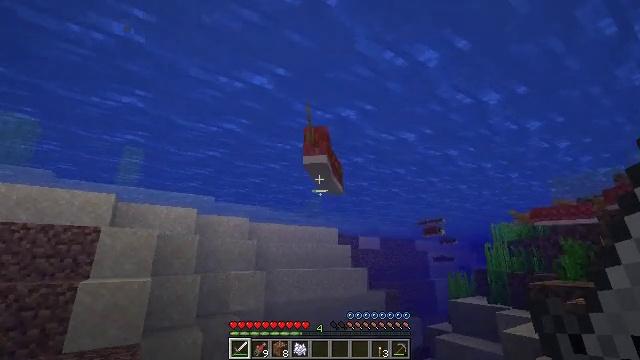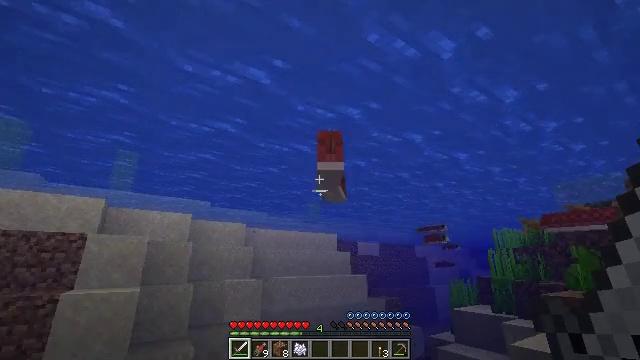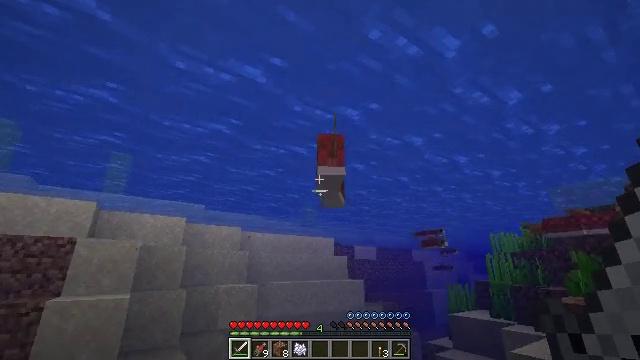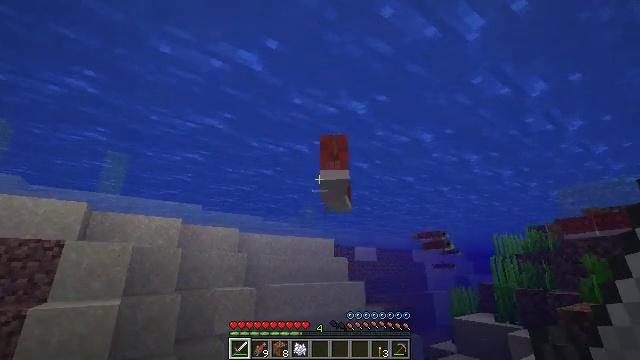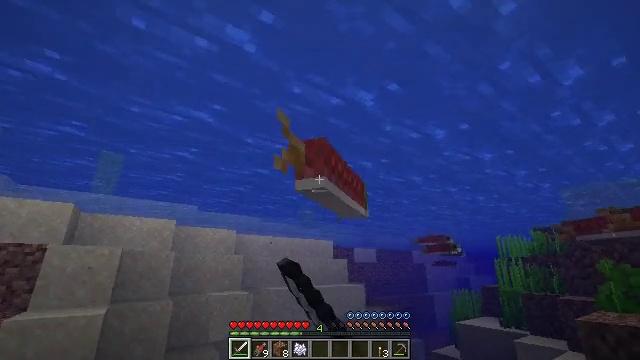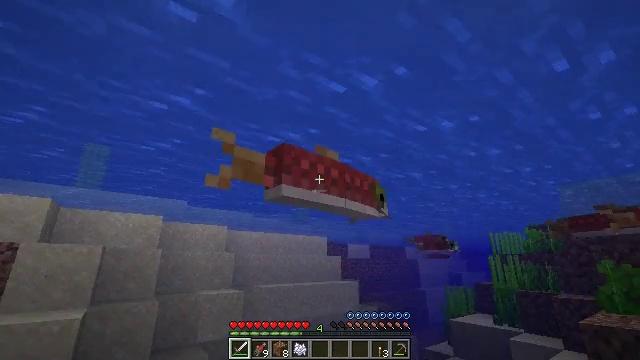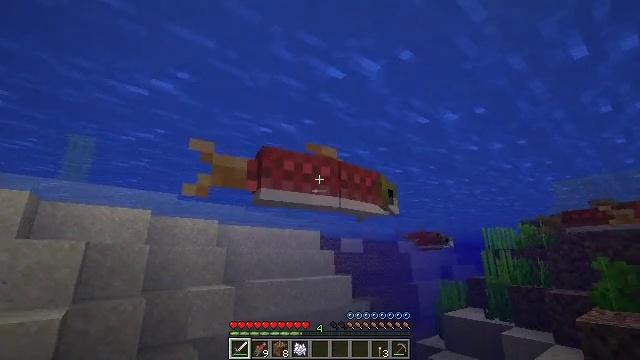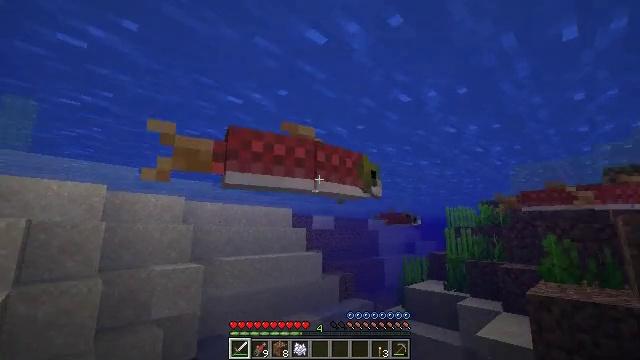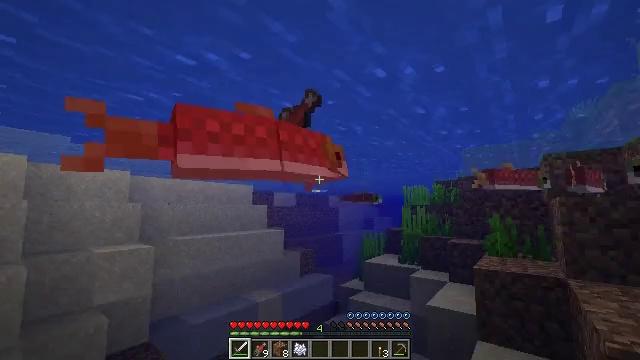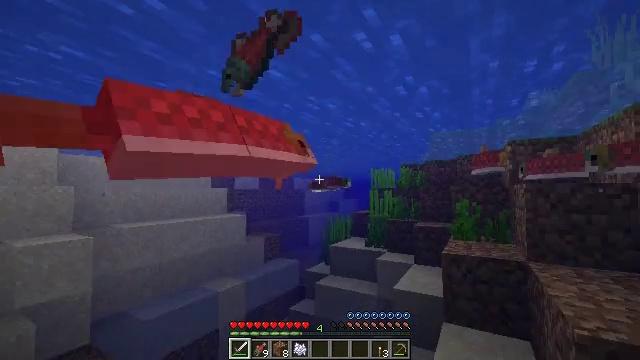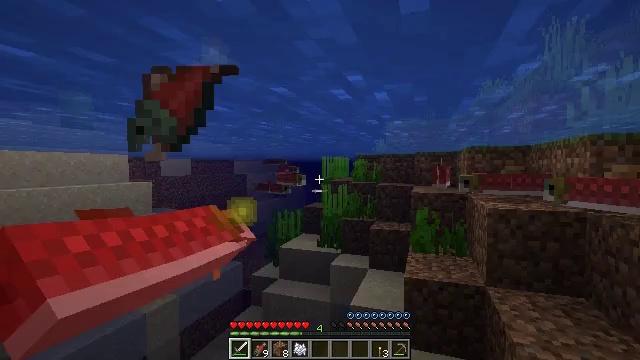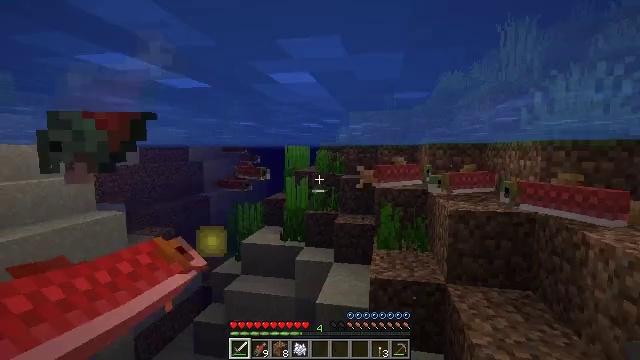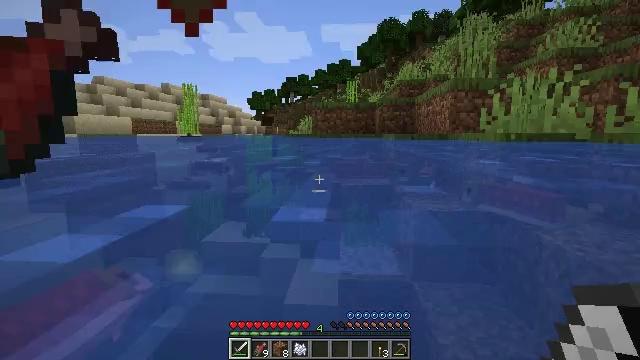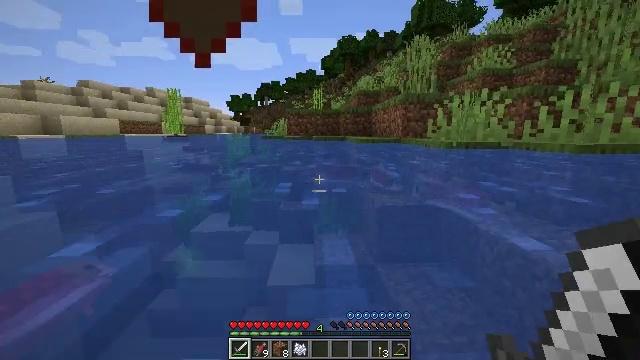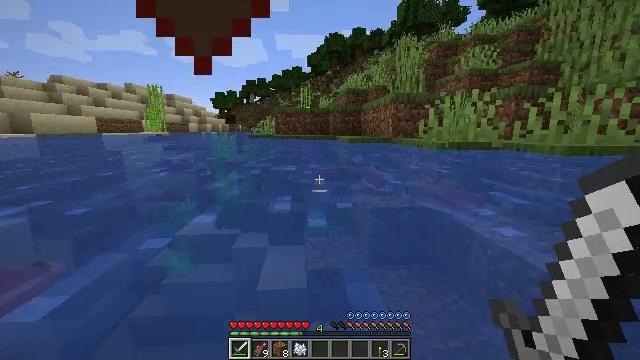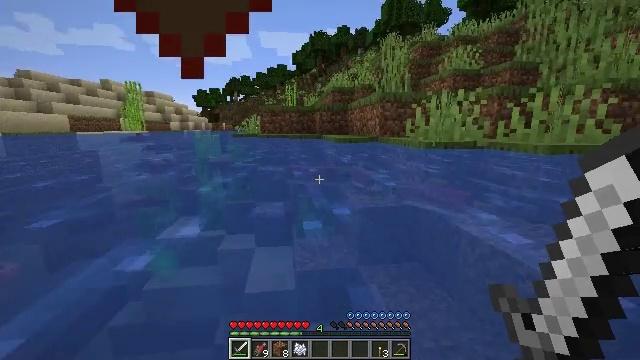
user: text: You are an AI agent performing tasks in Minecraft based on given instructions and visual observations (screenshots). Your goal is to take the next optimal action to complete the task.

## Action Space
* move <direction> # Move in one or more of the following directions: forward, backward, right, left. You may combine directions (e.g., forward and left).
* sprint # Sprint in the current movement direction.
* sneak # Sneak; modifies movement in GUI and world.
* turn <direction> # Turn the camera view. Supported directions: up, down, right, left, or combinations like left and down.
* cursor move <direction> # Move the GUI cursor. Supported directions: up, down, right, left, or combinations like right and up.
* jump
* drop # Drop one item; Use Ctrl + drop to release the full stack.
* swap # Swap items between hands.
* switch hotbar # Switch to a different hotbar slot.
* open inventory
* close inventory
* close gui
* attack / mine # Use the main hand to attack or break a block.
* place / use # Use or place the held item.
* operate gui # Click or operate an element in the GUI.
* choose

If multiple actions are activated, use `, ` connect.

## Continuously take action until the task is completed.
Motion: motion action
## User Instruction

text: Fish and kill the salmon.
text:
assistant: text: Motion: move forward, turn up
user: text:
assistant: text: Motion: move forward
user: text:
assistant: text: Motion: move forward, attack / mine
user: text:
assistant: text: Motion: move forward, attack / mine
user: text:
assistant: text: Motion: move forward, turn right and down, attack / mine
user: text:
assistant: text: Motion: move forward, turn right and down
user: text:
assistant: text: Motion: move forward, turn right and down
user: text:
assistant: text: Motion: move forward, turn right and down
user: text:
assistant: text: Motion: move forward, turn right and down
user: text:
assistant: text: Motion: move forward, turn right and down
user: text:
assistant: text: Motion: move forward, turn right and down
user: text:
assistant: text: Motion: move forward, turn right and down
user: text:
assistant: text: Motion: move forward, turn right and down
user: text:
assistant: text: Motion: move forward, turn right
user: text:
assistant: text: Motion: move forward, turn right
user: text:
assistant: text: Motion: move forward, turn right
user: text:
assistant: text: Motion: move forward, turn right
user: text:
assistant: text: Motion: move forward, turn right
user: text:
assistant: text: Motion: move forward
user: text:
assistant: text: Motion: move forward
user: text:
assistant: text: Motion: move forward
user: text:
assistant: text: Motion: move forward
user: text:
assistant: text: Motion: move forward
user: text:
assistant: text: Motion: move forward
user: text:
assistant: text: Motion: move forward
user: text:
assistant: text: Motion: move forward, turn down
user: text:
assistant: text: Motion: move forward, turn down
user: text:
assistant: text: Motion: move forward, turn down, attack / mine
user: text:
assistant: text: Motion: move forward, attack / mine
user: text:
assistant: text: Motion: move forward, attack / mine